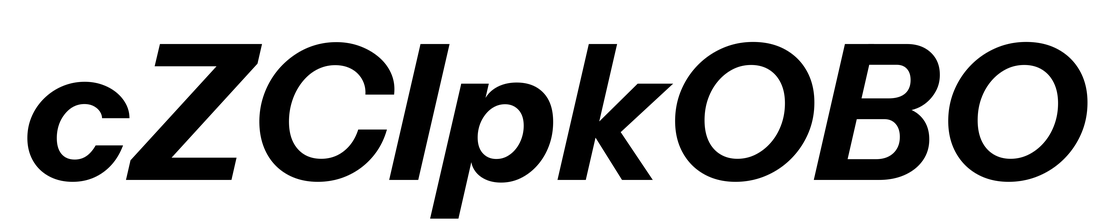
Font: InstrumentSans-Italic_Bold_Italic